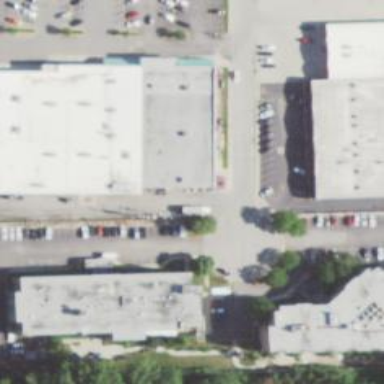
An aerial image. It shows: Retail building.